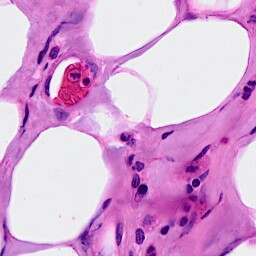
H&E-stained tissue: Breast